Interaction volume radius: 5 \u00c5
Interaction volume height: 10 \u00c5
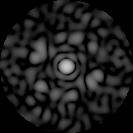
Disorder parameter: 0.8149